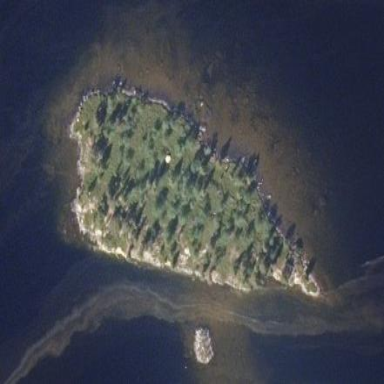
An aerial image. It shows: Islet.